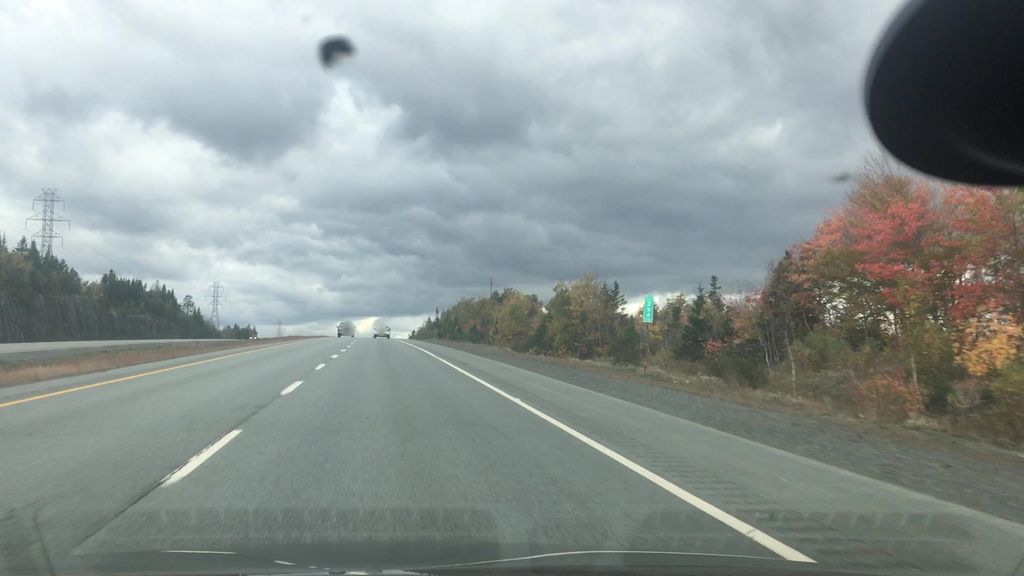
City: halifax